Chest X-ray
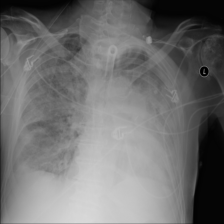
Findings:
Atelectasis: negative
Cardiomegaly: negative
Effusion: negative
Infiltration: negative
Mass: negative
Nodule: negative
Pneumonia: positive
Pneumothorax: negative
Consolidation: negative
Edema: positive
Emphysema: negative
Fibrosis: negative
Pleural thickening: negative
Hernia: negative